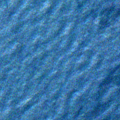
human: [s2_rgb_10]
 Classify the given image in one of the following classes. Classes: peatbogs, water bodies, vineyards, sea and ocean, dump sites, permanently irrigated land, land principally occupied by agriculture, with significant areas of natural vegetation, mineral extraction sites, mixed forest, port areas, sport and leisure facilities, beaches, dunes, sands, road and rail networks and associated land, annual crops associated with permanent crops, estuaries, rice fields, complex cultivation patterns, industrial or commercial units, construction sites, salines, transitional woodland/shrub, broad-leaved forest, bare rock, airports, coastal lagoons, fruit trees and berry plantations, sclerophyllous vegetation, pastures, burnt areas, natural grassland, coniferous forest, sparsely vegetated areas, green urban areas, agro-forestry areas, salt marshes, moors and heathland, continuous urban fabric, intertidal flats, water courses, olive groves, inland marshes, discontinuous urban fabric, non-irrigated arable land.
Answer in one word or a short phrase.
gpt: sea and ocean